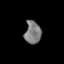
Tissue: lung
Cell type: T cells
Senescence score: 0.232
Nuclear area (px): 362
Mean DAPI intensity: 124.257